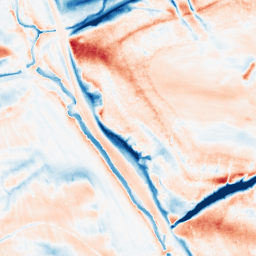
Category: classical
Decomposition family: gaussian_anisotropic
Decomposition parameters: sigma_x: 2
sigma_y: 10
Upsampling method: bicubic_3x
Upsampling parameters: scale: 3
Upsampling scale: 3